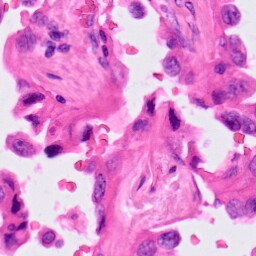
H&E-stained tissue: Lung